Aerial crown-view tile of a tropical tree (Barro Colorado Island, Panama), acquired 20250124:
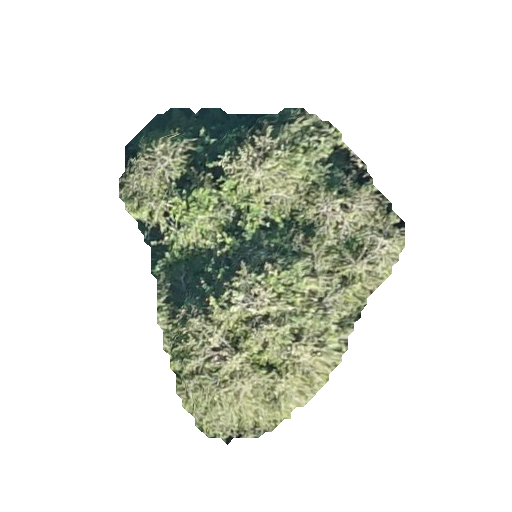
Species: Quararibea stenophylla
GBIF accepted scientific name: Quararibea stenophylla
Crown area: 96.416 m²